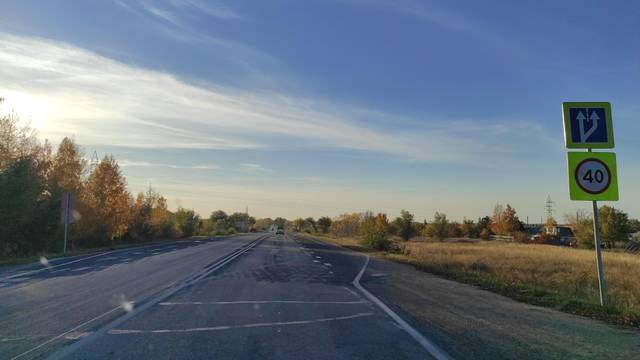
Region: Russia
Coordinates: 51.501, 81.2773